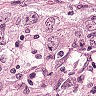
Metastatic tissue present: yes